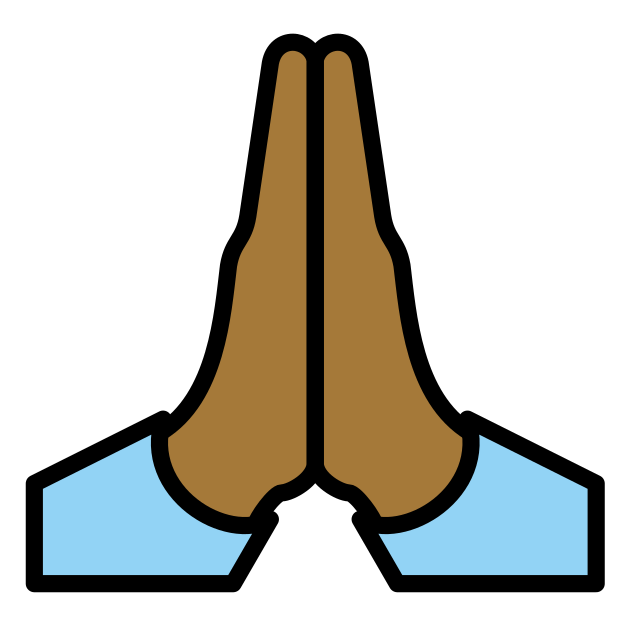
folded hands: medium-dark skin tone